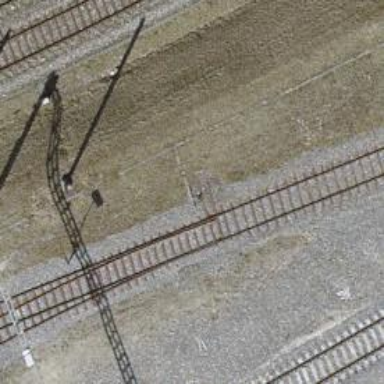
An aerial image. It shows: Yard with single rail track. The railway track is electrified with contact line for service purposes.